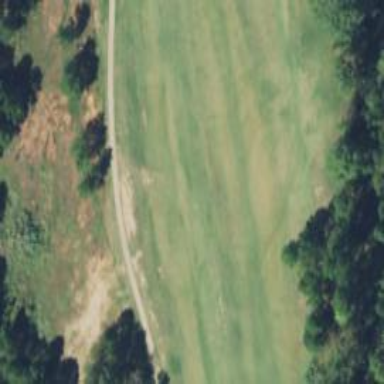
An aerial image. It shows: View of golf hole.